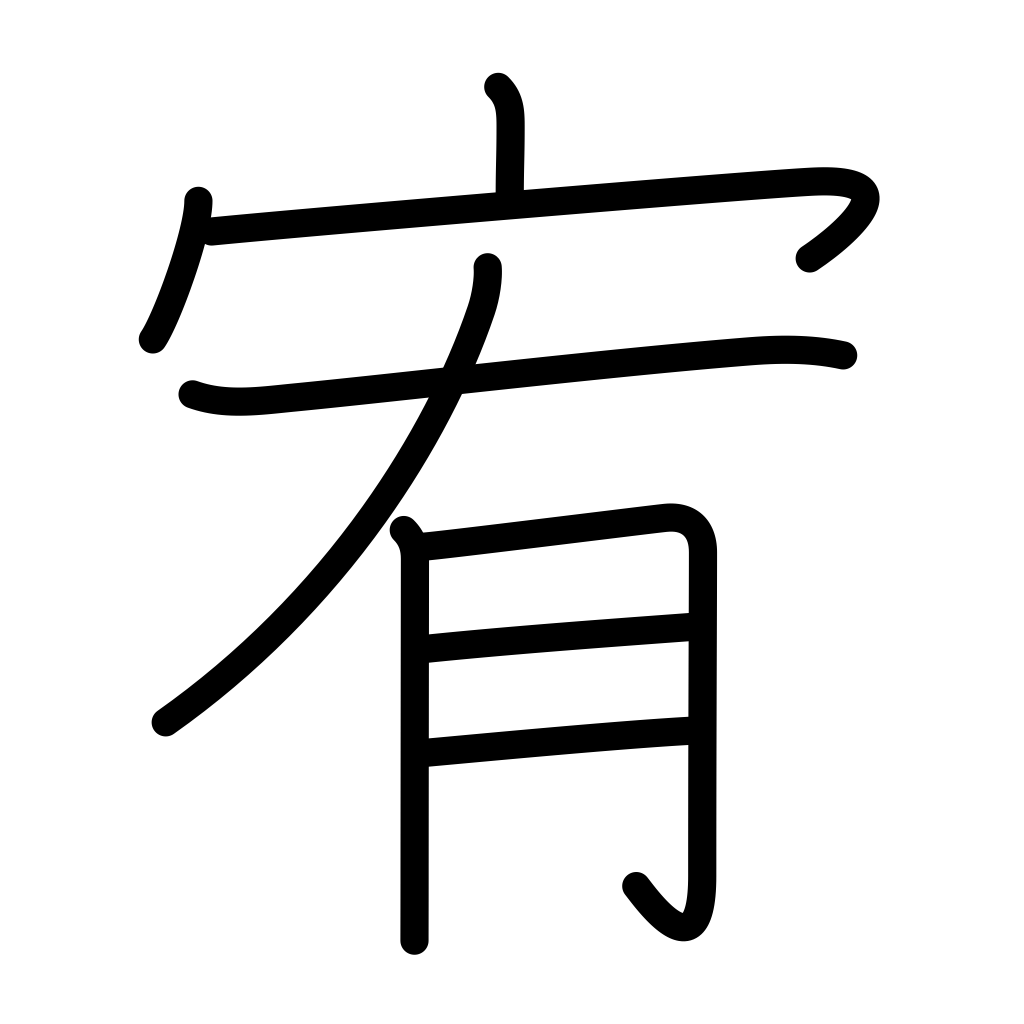
Meaning: soothe, calm, pacify